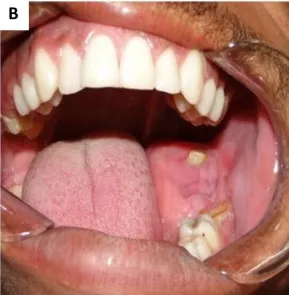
Extraoral and intraoral views. (B) Expansion of the lingual and buccal cortical bones in the region of the left mandibular body and angle with involvement of soft tissues.
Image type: medical_photograph (oral_photograph)